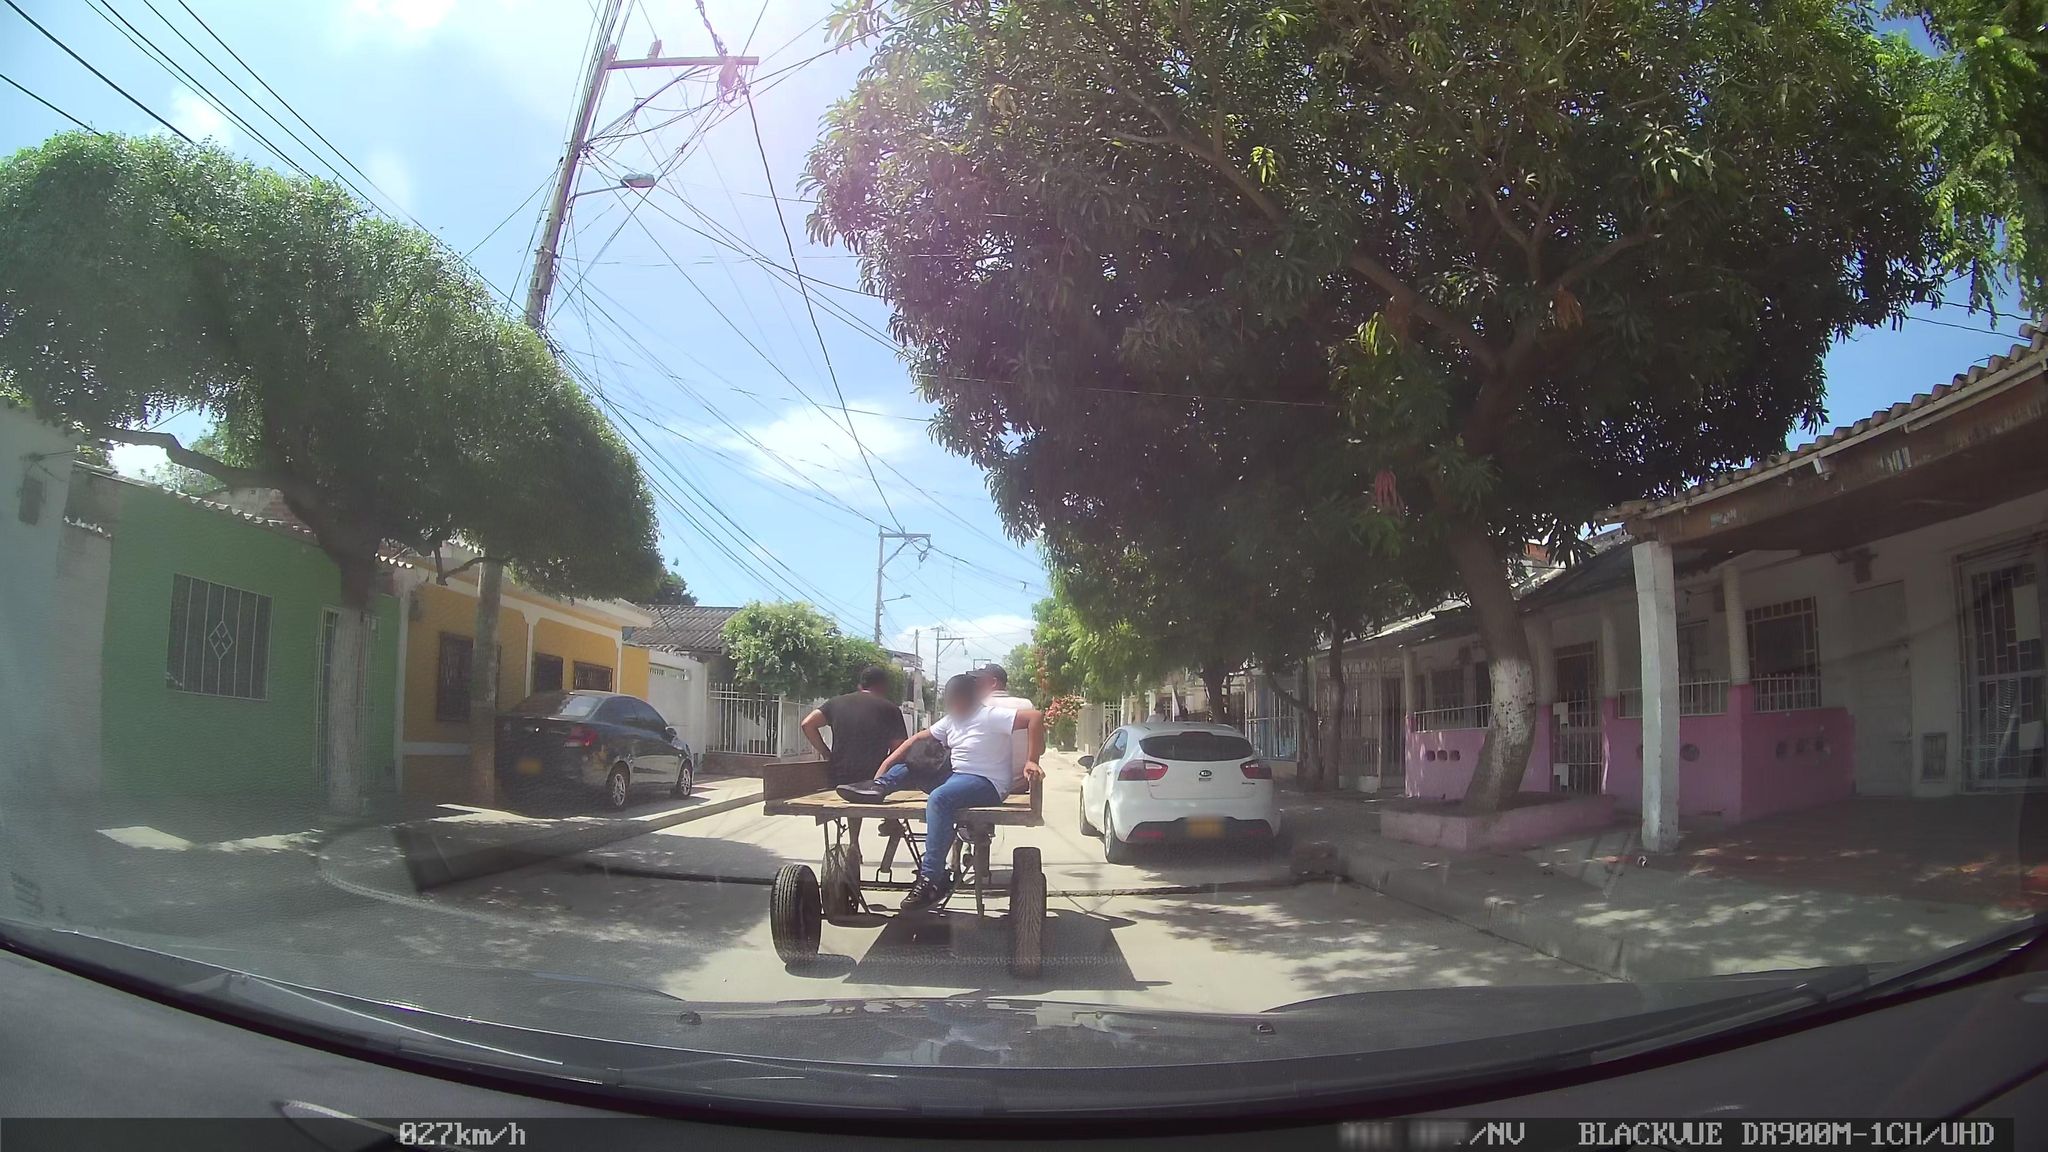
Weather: clear
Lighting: day
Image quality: good
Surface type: driving surface
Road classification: residential
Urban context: urban centre
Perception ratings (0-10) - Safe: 2.16, Lively: 6.04, Beautiful: 1.76, Boring: 6.8, Depressing: 3.51, Wealthy: 0.2